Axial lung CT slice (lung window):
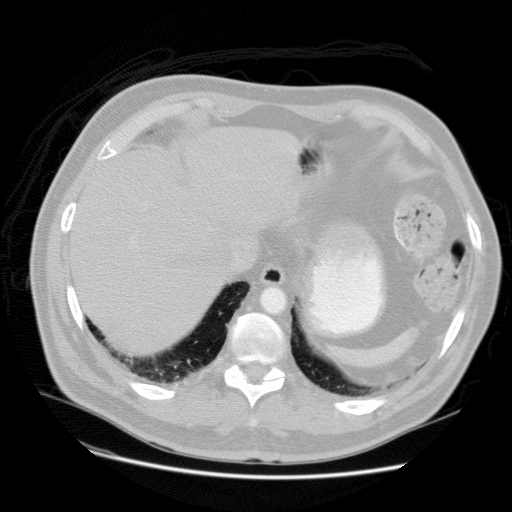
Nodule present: no